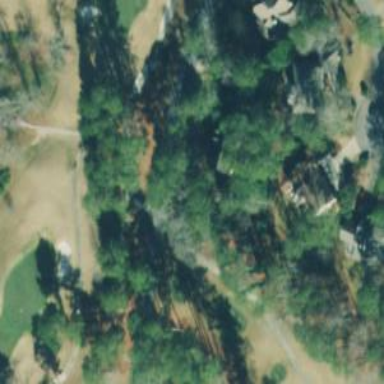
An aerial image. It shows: Pathway for golfing.